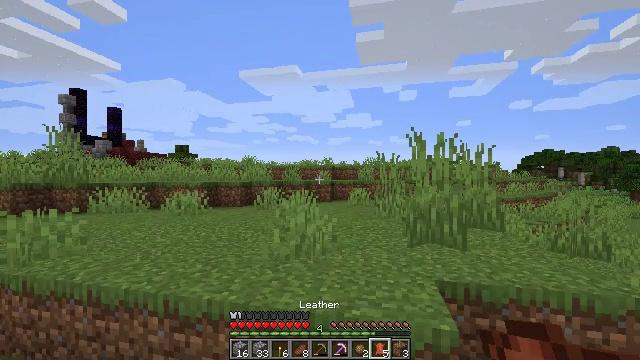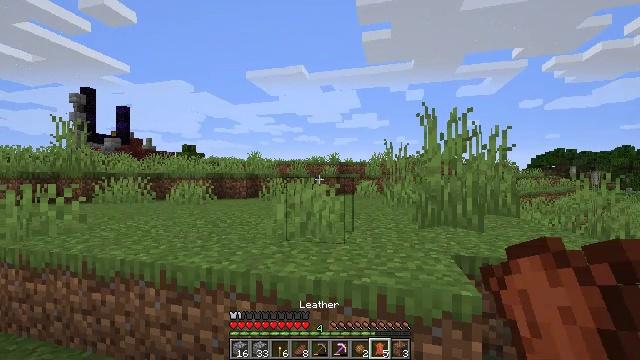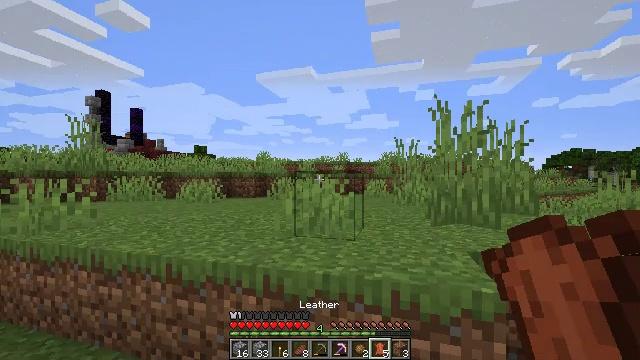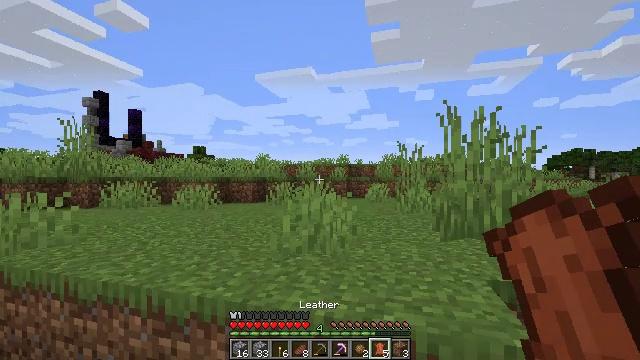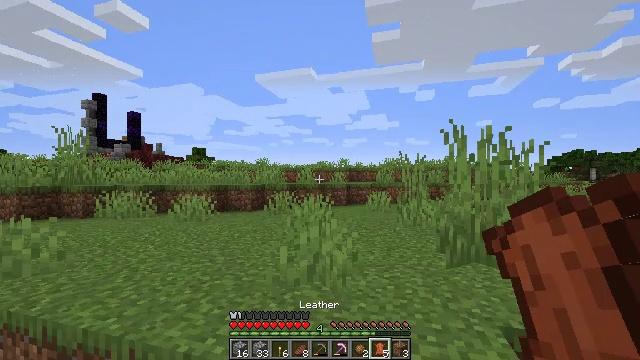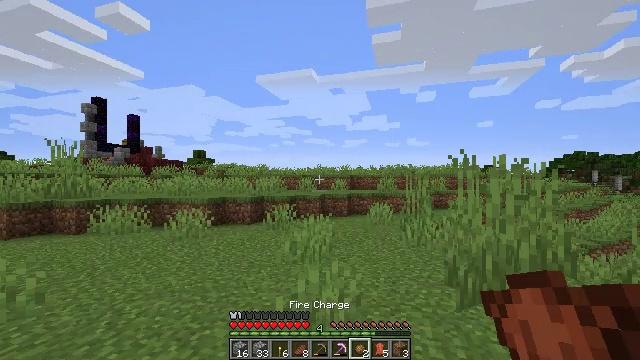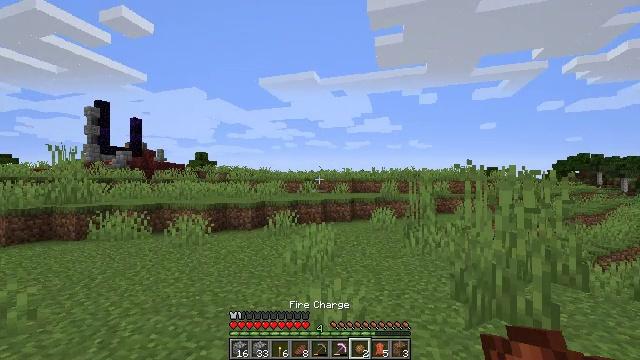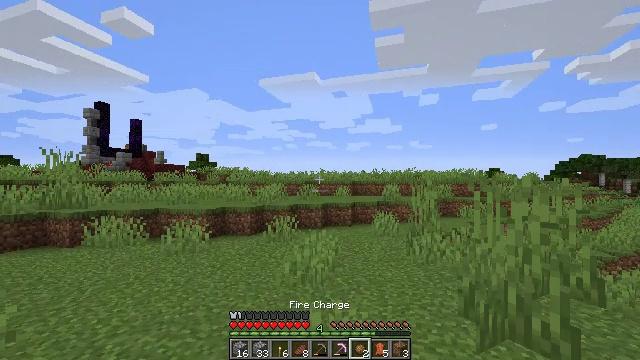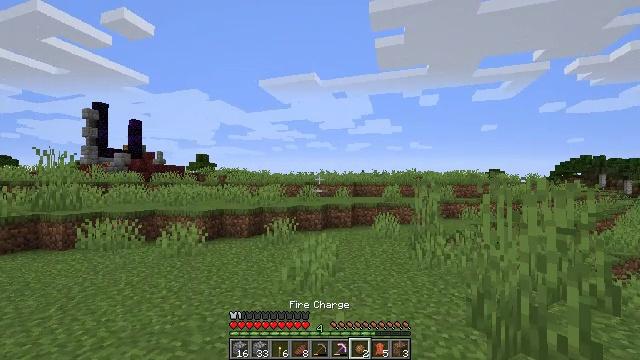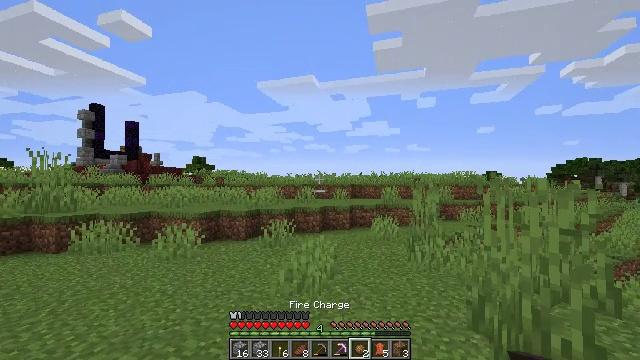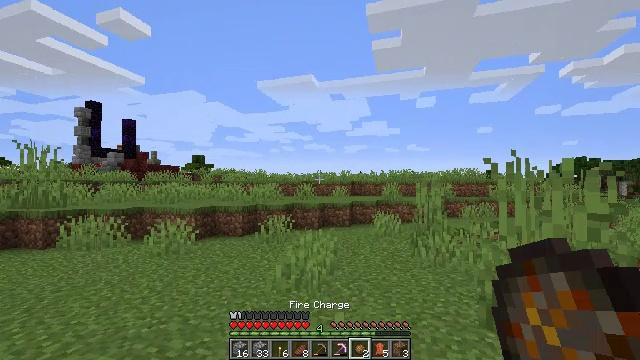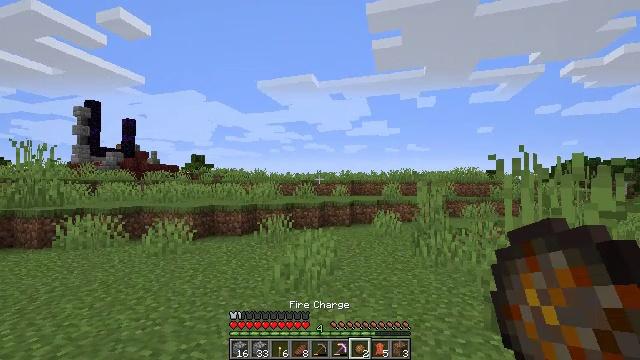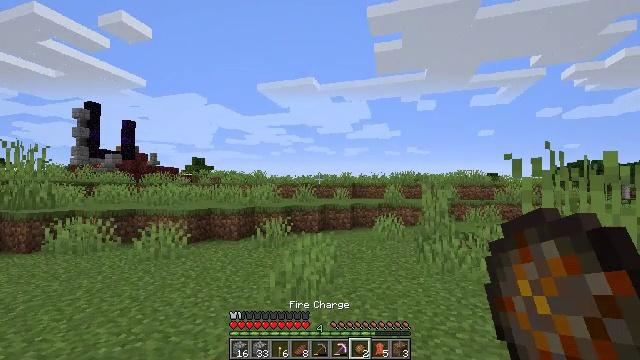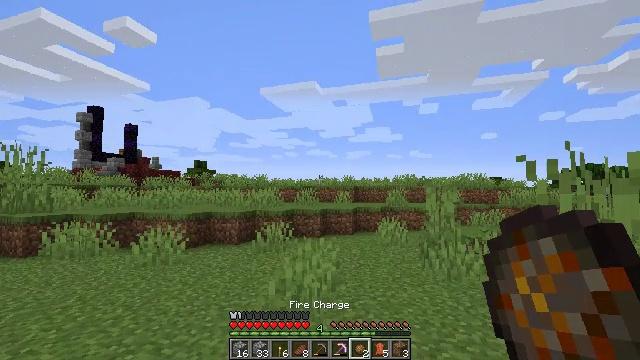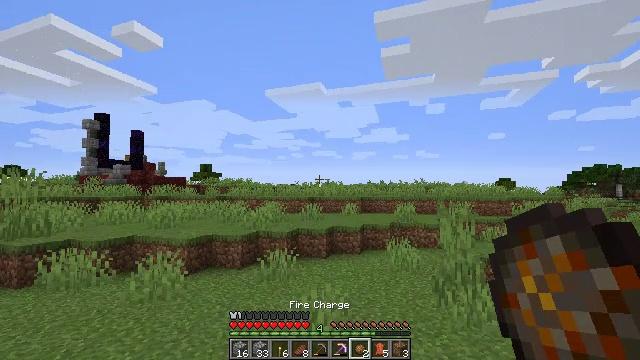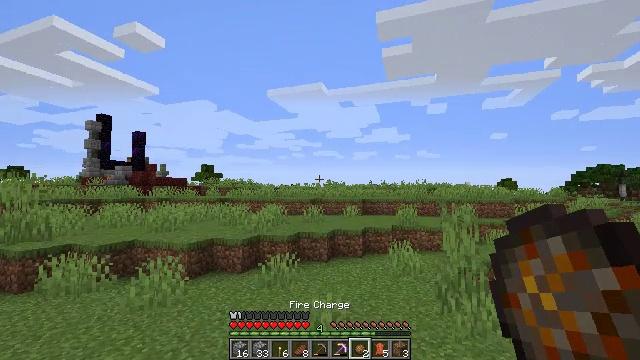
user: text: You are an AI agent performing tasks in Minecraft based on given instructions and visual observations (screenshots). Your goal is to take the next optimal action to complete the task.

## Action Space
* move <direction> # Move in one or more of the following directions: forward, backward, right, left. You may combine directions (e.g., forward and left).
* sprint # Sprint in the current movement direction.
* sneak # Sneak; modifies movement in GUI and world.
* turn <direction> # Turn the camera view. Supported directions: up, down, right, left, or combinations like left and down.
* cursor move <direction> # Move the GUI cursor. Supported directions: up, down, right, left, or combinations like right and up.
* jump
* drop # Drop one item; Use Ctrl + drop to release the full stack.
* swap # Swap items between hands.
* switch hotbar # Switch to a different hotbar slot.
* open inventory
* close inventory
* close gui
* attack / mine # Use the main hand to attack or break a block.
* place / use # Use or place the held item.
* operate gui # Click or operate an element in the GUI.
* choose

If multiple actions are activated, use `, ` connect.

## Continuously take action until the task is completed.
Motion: motion action
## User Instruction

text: Mine the grass in the plains.
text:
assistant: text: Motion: move forward, turn left, jump
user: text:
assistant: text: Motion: move forward, turn left, jump
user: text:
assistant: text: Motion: move forward, jump
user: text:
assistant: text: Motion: move forward, jump
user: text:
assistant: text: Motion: move forward, jump
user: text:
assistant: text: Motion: move forward, jump
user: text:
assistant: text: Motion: move forward, jump
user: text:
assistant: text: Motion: move forward, jump
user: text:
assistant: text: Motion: move forward, jump
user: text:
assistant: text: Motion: move forward, jump
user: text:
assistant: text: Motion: move forward, jump
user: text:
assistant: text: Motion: move forward, jump
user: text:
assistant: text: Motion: move forward, jump
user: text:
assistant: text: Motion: move forward, turn left, jump
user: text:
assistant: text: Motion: move forward, jump
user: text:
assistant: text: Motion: move forward, jump
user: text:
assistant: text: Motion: move forward, turn left, jump
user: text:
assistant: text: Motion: move forward, turn left, jump
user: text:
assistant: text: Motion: move forward, turn left, jump
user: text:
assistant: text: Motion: move forward, turn left, jump
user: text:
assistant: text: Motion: move forward, jump
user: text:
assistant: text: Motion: move forward, jump
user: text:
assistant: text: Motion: move forward, jump
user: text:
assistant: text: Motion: move forward, jump
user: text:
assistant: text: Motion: move forward, jump
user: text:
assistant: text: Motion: move forward, jump
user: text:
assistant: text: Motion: move forward, jump
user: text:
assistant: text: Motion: move forward, jump
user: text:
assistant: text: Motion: move forward, jump
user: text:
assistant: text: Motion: move forward, jump